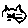
Label: cat